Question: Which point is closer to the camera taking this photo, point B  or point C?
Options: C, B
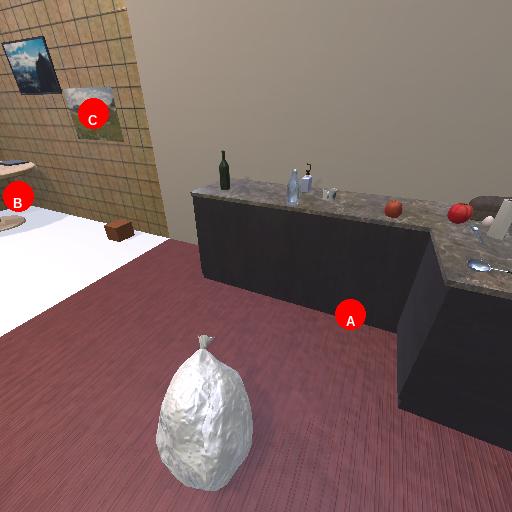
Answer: C